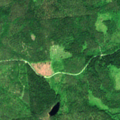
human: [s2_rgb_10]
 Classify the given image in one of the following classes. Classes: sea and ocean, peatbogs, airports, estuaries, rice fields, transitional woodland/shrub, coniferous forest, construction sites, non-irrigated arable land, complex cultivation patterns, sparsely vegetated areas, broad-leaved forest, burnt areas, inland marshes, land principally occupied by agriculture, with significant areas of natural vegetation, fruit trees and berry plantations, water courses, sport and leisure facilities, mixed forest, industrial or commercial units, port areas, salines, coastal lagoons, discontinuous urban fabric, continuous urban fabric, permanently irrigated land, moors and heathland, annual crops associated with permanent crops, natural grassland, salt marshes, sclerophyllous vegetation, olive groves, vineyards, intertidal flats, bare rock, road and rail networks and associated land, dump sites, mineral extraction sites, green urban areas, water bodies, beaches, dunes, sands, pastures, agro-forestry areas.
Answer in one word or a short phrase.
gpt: coniferous forest, mixed forest